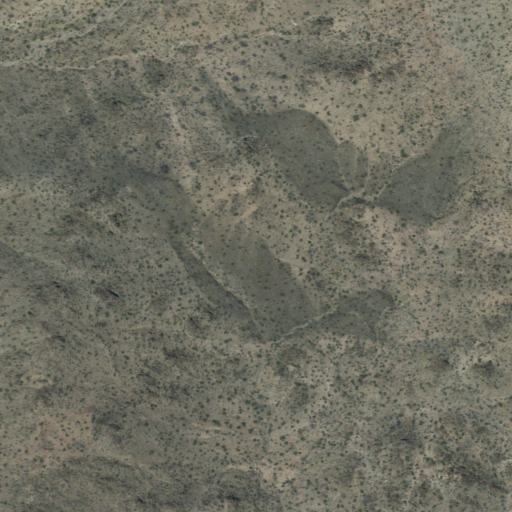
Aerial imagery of mountains in California named Turtle Mountains containing only shrub